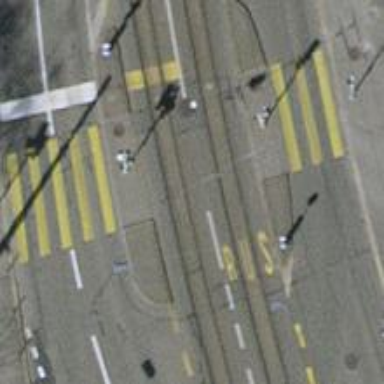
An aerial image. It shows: Kerb barrier.